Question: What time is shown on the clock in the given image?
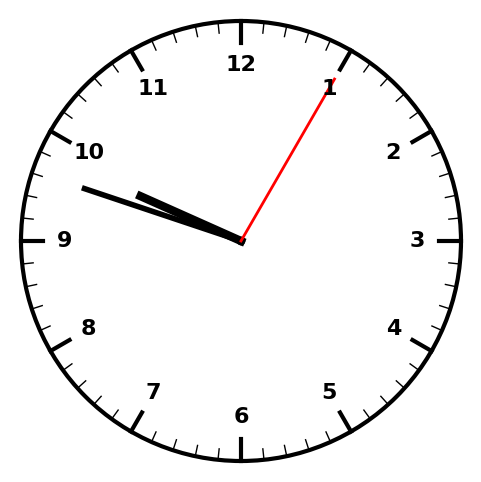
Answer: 09:48:05